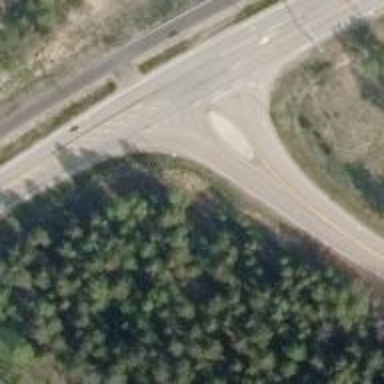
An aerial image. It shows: Secondary link road with asphalt surface.